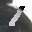
Label: 1